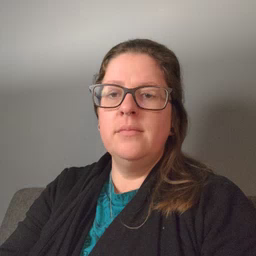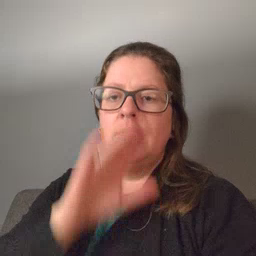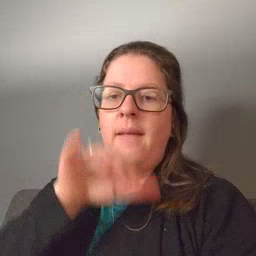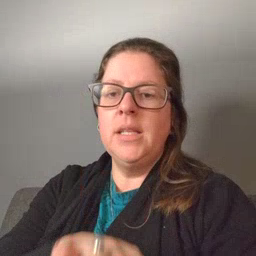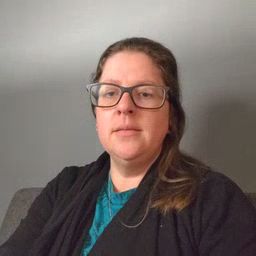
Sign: elephant